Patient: sex F, age 36
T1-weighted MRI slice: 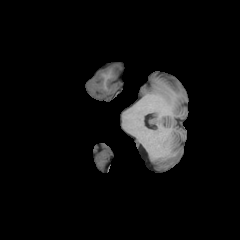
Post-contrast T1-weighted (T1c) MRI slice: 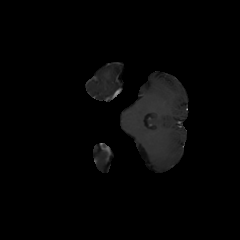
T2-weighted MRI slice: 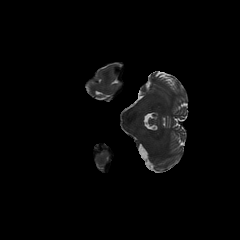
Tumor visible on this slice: no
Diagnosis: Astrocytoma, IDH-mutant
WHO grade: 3